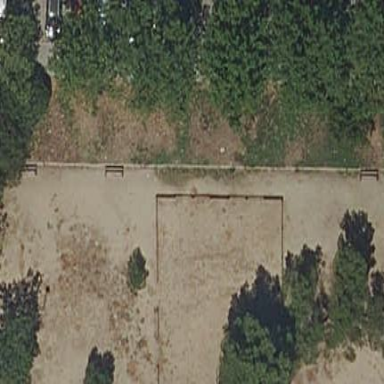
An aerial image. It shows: Dog park for leisure land.